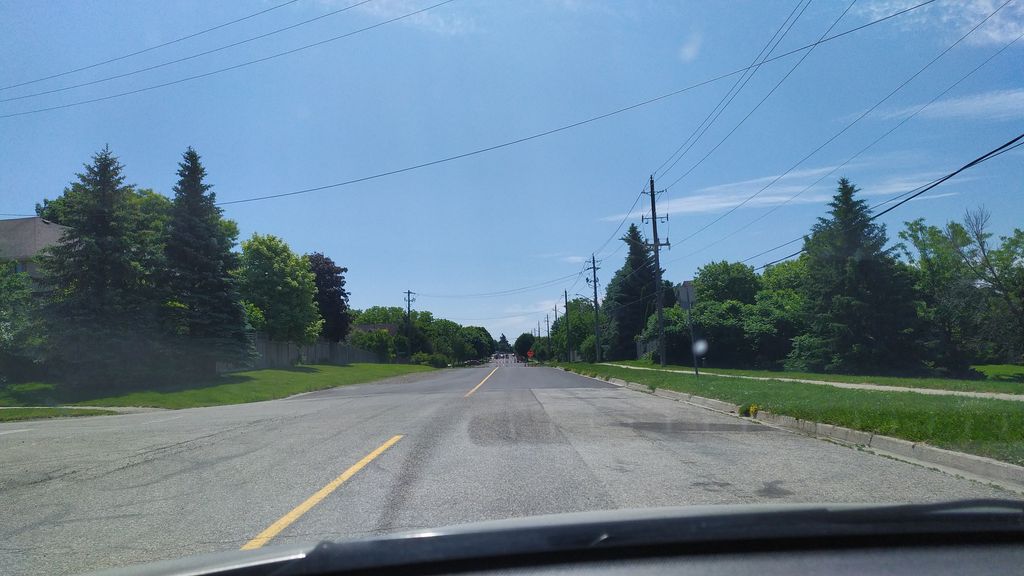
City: kitchener-waterloo